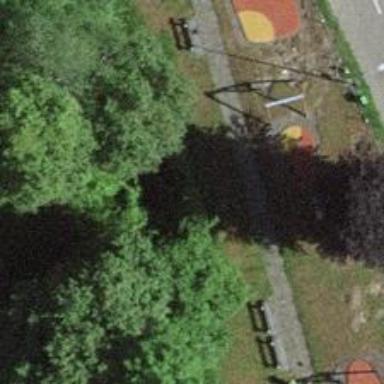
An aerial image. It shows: Bench.